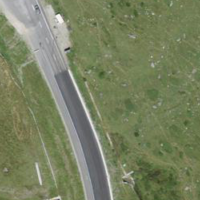
EUNIS habitat code: 26
Species observed at this site:
Leontopodium nivale